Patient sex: M
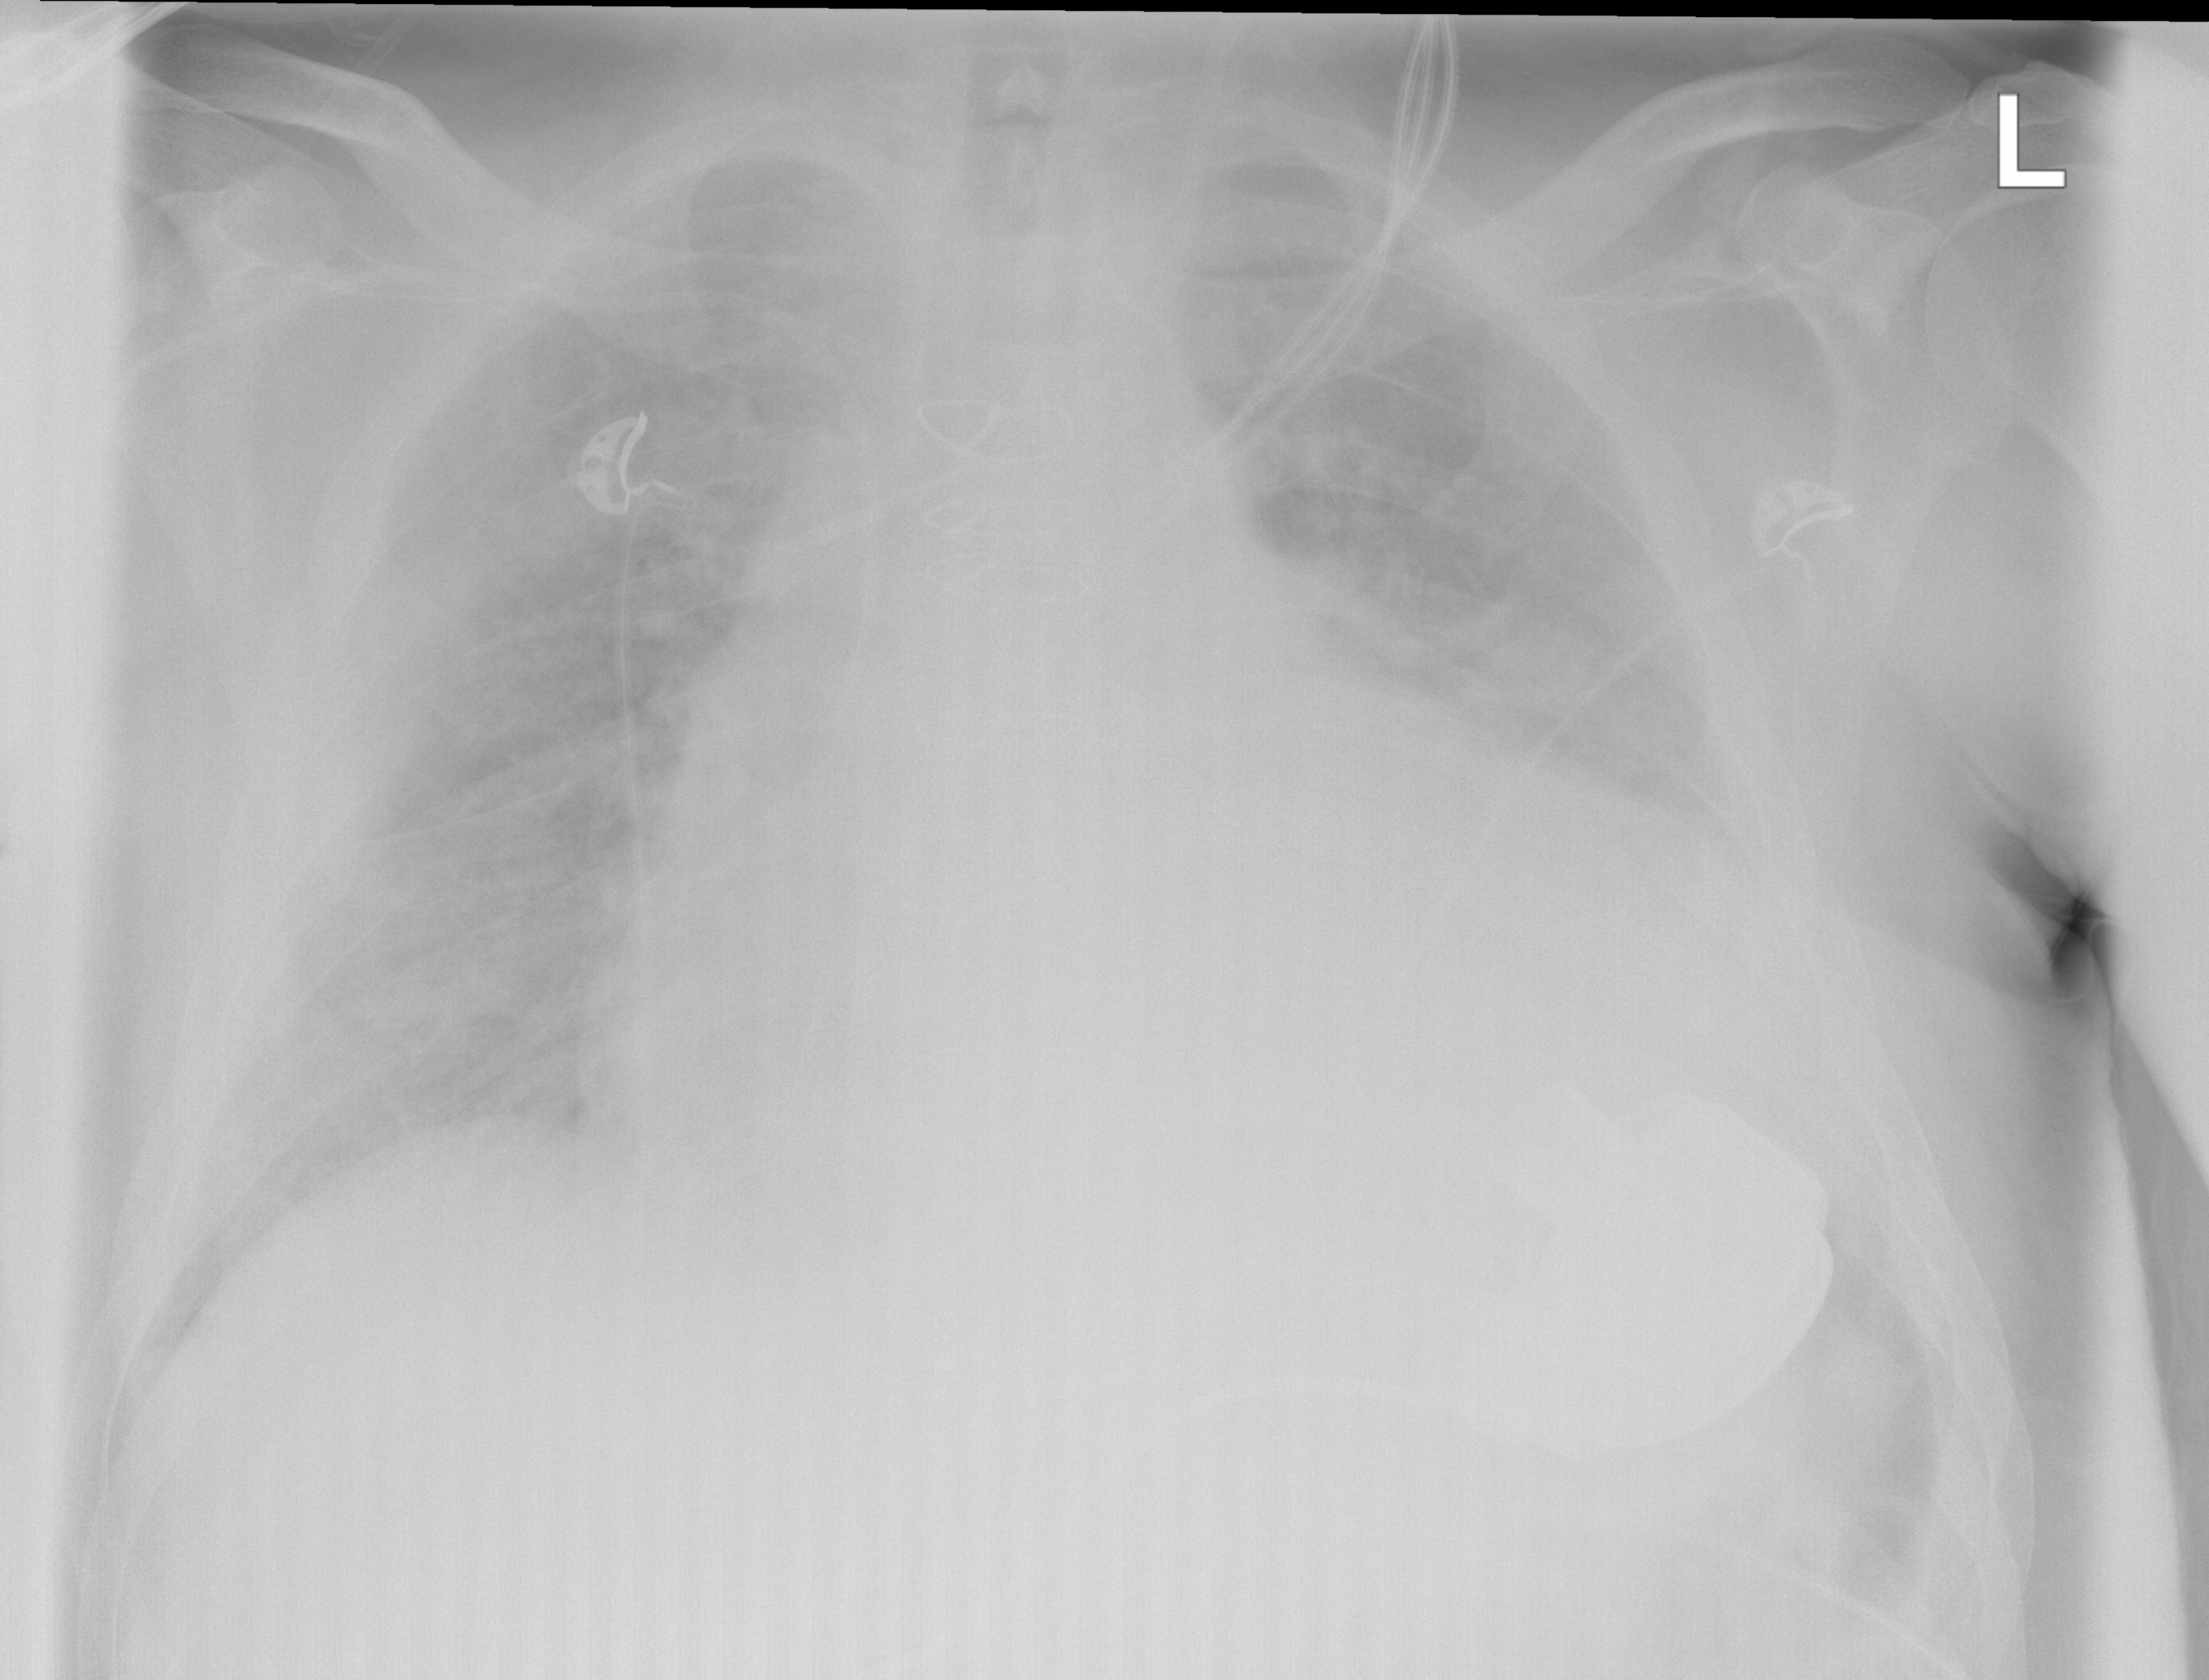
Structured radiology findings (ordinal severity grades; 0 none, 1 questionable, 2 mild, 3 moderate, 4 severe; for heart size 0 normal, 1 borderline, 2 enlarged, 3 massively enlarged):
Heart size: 3
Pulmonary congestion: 2
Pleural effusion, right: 2
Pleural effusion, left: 2
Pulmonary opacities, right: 2
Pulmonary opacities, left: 2
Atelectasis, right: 1
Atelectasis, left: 2